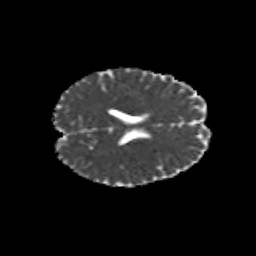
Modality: MD
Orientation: axial
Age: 27
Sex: female
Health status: healthy
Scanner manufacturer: siemens
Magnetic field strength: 3 T
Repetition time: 10.8 s
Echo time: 0.082 s